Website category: book
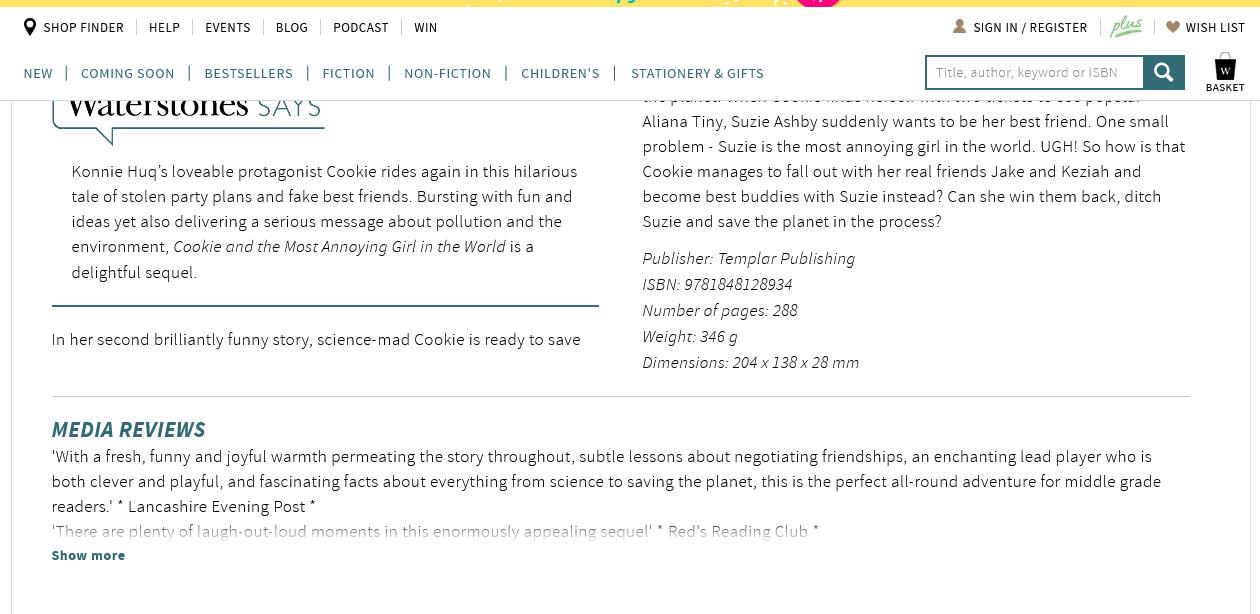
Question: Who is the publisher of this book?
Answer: Templar Publishing

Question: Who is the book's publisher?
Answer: Templar Publishing

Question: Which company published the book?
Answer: Templar Publishing

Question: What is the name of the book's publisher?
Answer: Templar Publishing

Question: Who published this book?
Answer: Templar Publishing

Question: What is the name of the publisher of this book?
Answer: Templar Publishing

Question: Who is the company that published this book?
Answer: Templar Publishing

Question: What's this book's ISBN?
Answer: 9781848128934

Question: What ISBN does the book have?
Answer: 9781848128934

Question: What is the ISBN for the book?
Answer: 9781848128934

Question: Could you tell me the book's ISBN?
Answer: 9781848128934

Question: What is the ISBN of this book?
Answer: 9781848128934

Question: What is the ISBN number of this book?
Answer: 9781848128934

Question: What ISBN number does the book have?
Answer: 9781848128934

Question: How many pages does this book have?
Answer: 288

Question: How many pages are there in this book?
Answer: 288

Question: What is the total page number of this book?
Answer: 288

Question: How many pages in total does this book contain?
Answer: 288

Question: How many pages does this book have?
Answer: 288

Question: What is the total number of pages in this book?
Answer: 288

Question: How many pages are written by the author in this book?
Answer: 288

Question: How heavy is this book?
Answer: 346 g

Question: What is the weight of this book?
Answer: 346 g

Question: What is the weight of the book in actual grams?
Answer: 346 g

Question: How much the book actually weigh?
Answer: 346 g

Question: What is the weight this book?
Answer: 346 g

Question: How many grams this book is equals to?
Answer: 346 g

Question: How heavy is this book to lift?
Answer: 346 g

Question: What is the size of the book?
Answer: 204 x 138 x 28 mm

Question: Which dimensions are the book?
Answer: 204 x 138 x 28 mm

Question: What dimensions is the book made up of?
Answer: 204 x 138 x 28 mm

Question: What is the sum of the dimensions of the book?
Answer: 204 x 138 x 28 mm

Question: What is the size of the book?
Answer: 204 x 138 x 28 mm

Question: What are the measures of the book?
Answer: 204 x 138 x 28 mm

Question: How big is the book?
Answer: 204 x 138 x 28 mm